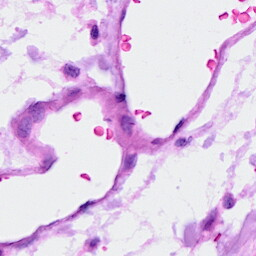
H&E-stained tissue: Ovarian